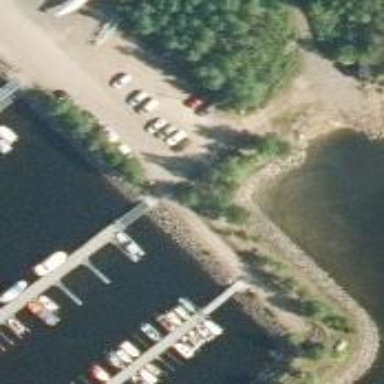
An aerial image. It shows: Man-made pier.